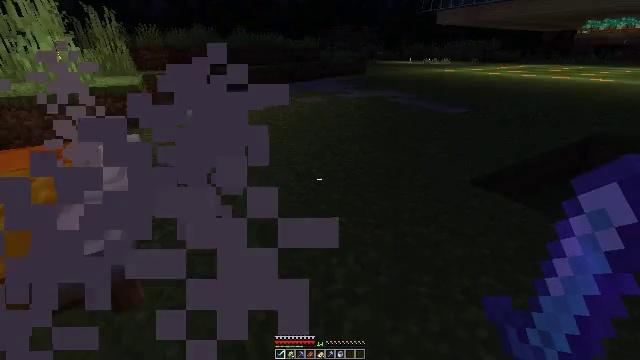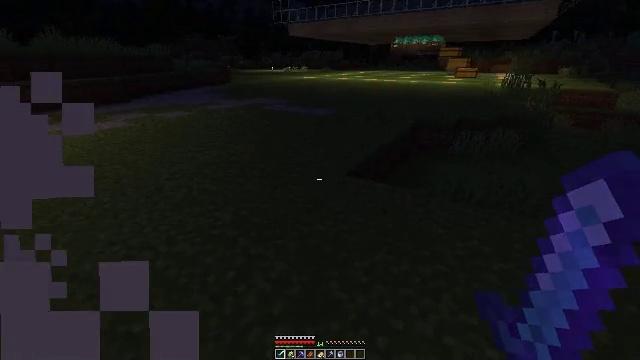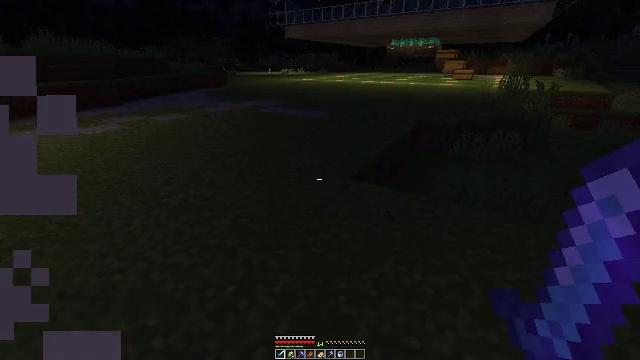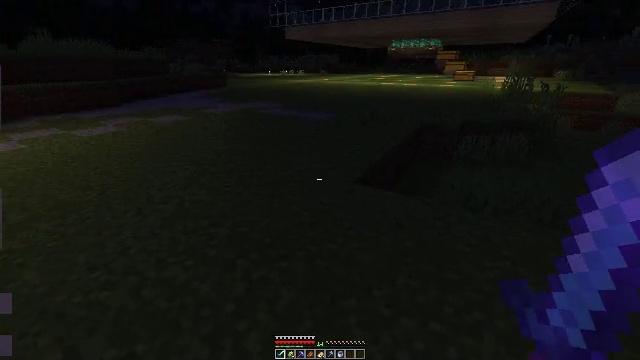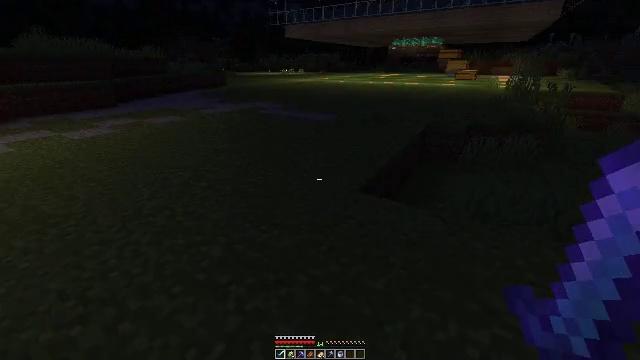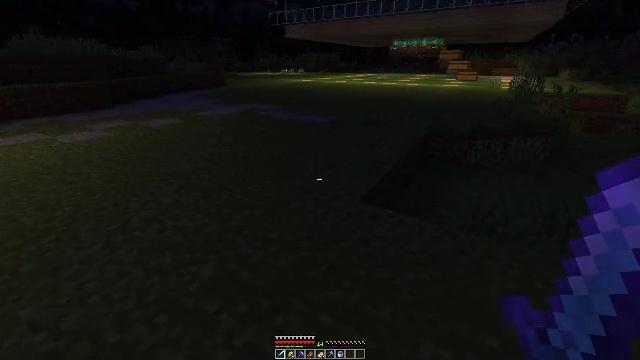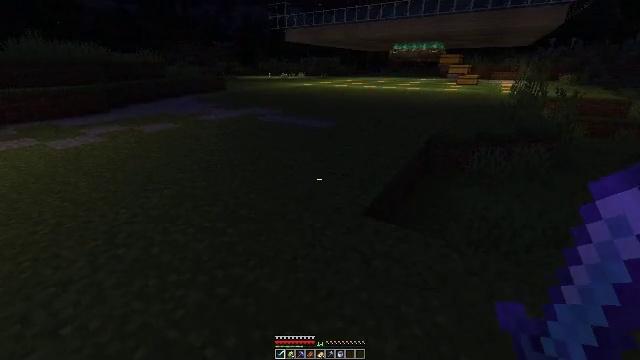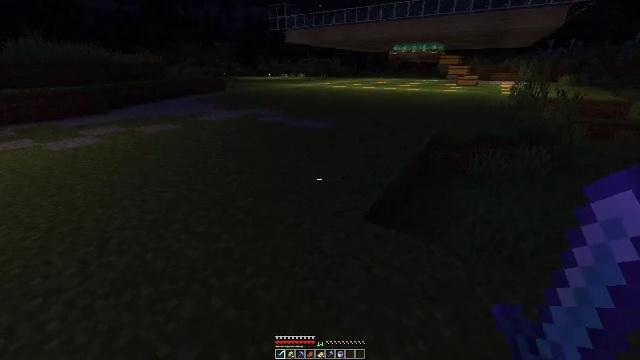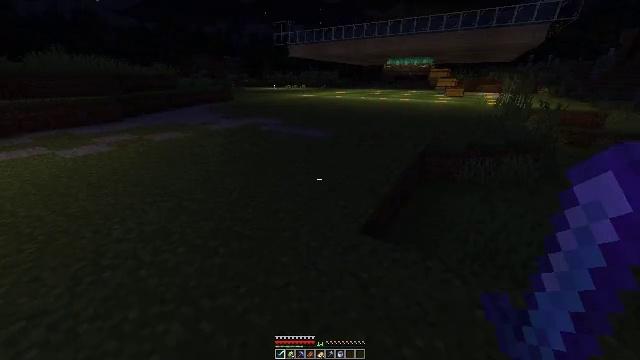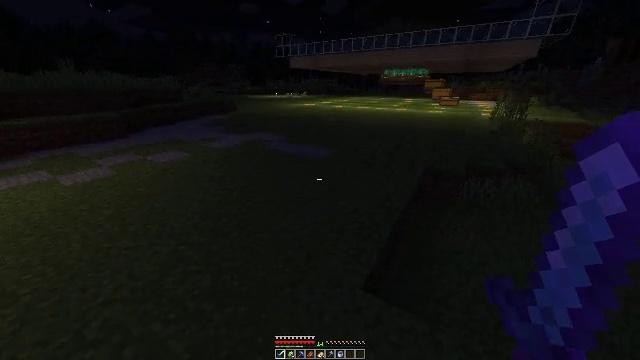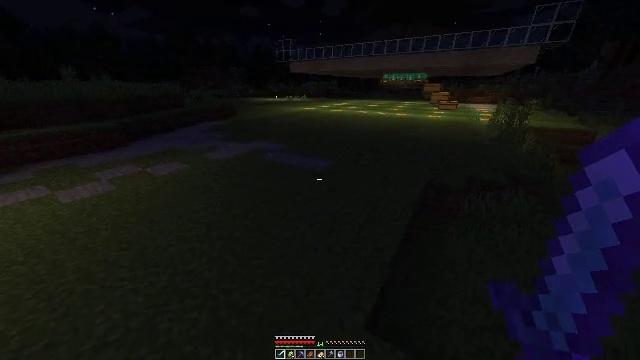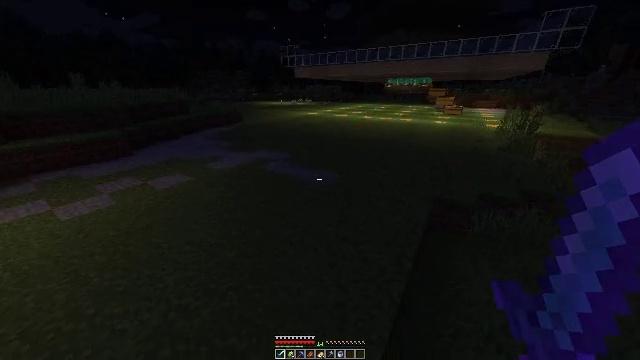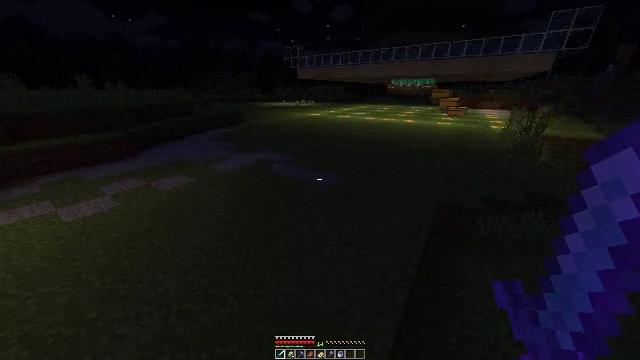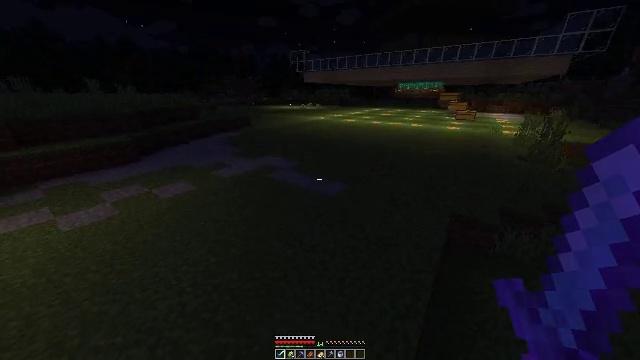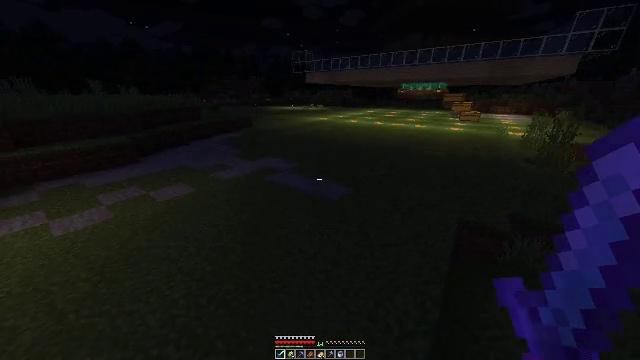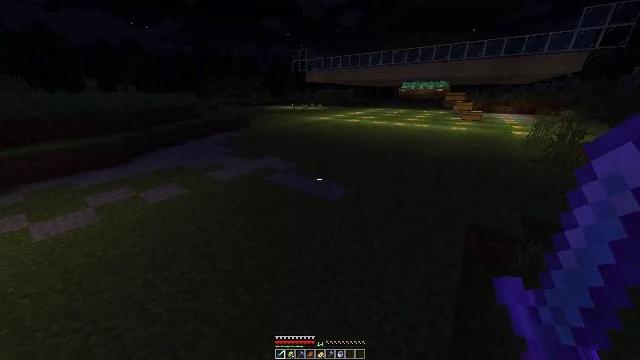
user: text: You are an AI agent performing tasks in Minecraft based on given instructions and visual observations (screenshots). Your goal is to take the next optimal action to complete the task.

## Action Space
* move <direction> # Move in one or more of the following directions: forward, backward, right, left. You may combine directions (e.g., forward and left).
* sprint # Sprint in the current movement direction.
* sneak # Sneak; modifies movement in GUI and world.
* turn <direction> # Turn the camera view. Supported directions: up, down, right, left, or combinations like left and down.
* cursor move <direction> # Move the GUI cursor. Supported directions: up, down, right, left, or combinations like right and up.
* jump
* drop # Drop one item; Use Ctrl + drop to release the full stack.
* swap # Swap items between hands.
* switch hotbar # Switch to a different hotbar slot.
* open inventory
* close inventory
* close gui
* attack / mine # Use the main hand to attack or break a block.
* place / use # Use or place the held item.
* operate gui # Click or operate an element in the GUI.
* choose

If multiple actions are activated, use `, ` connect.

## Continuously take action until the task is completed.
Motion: motion action
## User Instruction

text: Break the yellow bed.
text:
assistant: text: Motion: move forward, turn right and up
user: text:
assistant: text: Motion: move forward
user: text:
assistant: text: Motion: move forward
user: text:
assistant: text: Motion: move forward
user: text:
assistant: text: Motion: move forward
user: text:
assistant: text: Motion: move forward, sprint
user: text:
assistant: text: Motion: move forward, sprint
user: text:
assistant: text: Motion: move forward, jump
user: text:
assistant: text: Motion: move forward, jump
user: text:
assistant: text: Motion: move forward, jump
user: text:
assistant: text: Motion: move forward, turn left, jump
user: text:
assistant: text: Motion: move forward
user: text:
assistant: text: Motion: move forward, turn left
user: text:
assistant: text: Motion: move forward
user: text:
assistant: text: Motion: move forward
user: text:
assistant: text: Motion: move forward
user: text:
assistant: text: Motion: move forward
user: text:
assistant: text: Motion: move forward
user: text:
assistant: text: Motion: move forward, turn left
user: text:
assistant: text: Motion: move forward, turn left and up
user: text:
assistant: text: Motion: turn left and up
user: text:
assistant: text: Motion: turn left and up
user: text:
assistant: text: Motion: turn right and up
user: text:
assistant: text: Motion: no_op
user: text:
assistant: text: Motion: no_op
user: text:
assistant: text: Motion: no_op
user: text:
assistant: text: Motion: no_op
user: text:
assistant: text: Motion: no_op
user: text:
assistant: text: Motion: no_op
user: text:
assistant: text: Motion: no_op